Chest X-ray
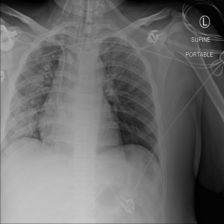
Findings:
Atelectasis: negative
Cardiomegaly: negative
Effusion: negative
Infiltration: negative
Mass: negative
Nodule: negative
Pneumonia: negative
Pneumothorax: negative
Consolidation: negative
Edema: negative
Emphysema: negative
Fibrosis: negative
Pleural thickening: negative
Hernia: negative